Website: home-depot
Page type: orders-overview
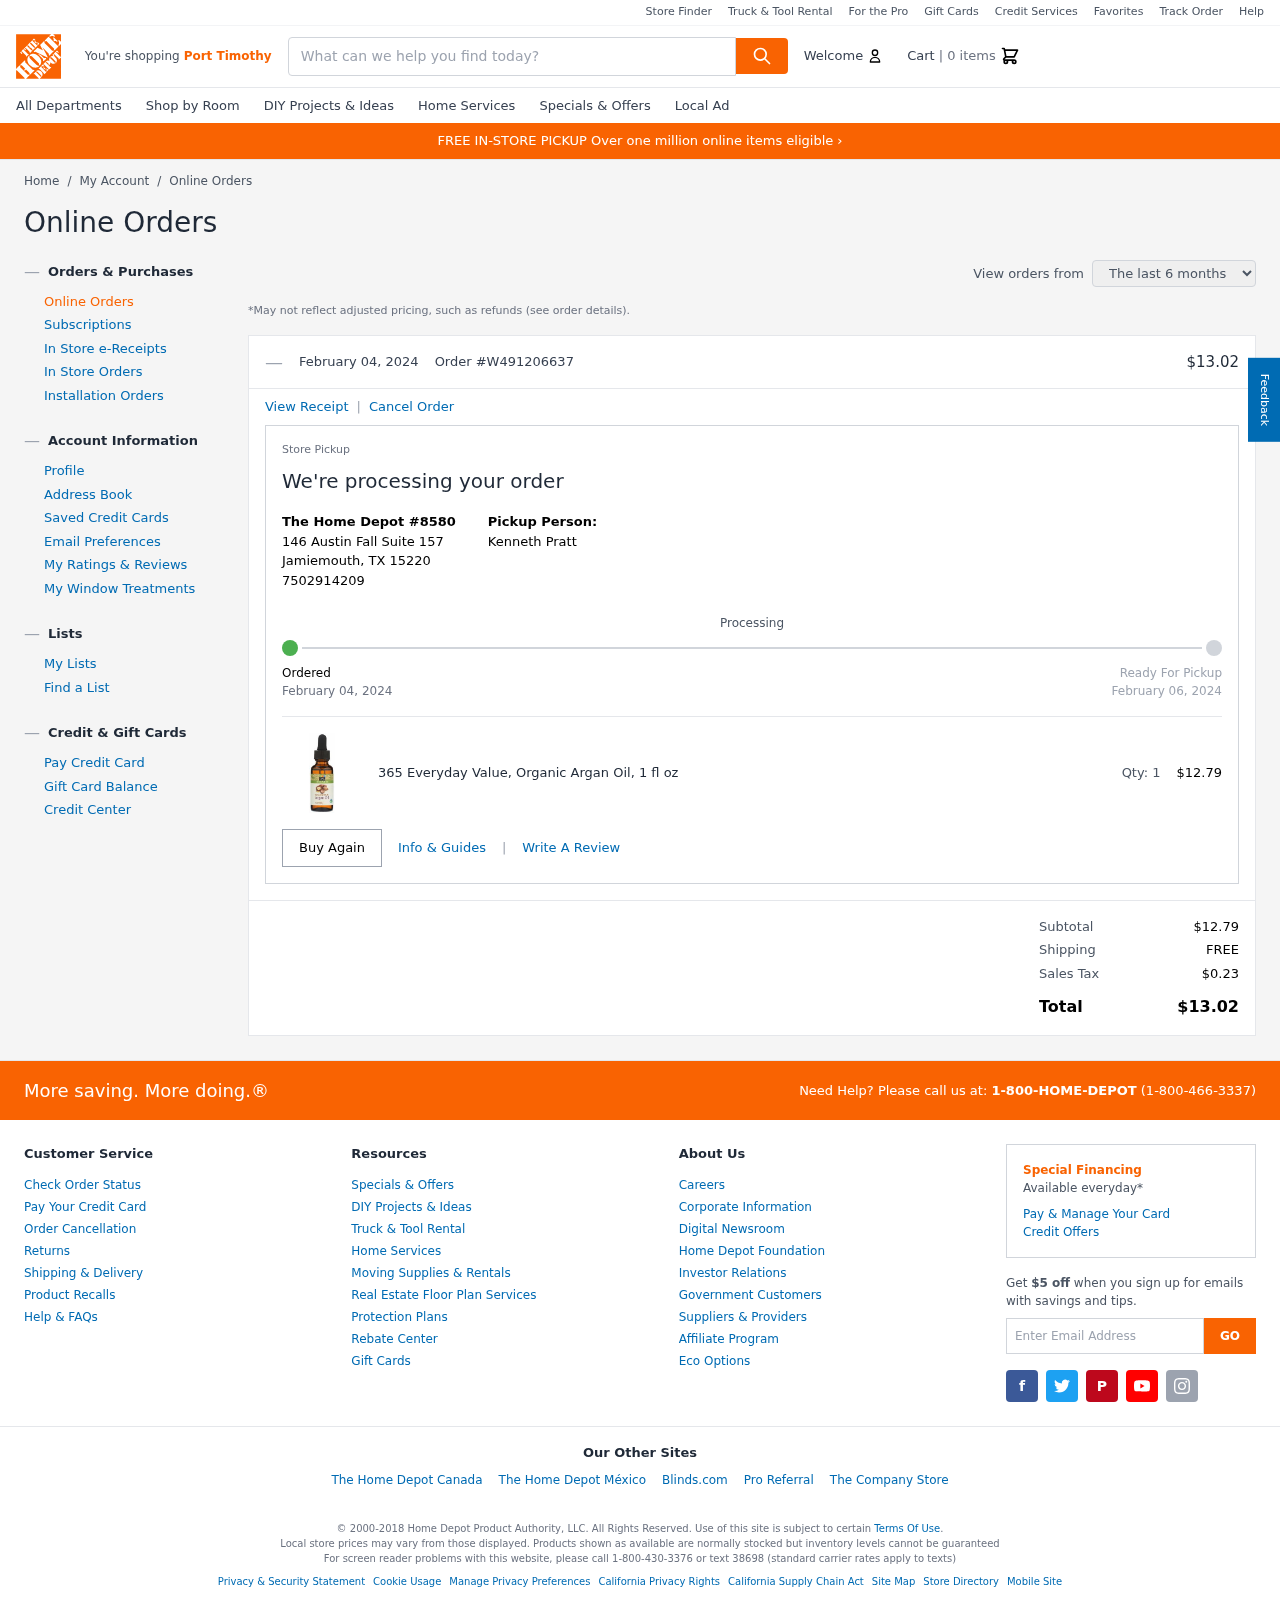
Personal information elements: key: PII_CITY
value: Port Timothy
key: PII_FULLNAME
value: Kenneth Pratt
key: PII_LOCATION1_CITY_STATE_ZIP
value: Jamiemouth, TX 15220
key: PII_LOCATION1_STREET
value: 146 Austin Fall Suite 157
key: PII_PHONE
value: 7502914209
Product elements: key: PRODUCT1_NAME
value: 365 Everyday Value, Organic Argan Oil, 1 fl oz
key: PRODUCT1_PRICE
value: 12.79
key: PRODUCT1_QUANTITY
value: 1
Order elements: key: ORDER_NUM_ITEMS
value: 0
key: ORDER_DATE
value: February 04, 2024
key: ORDER_ID
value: W491206637
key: ORDER_TOTAL
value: $13.02
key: ORDER_DELIVERY_DATE
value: February 06, 2024
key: ORDER_SUBTOTAL
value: $12.79
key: ORDER_SHIPPING_COST
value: FREE
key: ORDER_TAX
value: $0.23
Search elements: key: HEADER_SEARCH
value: What can we help you find today?